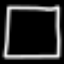
Label: square